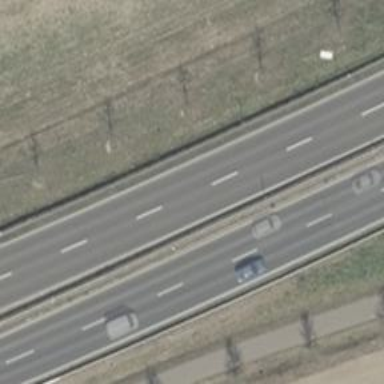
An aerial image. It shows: Asphalt primary motorway.